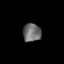
Tissue: skin
Cell type: Epithelial cells
Senescence score: 0.876
Nuclear area (px): 324
Mean DAPI intensity: 109.386